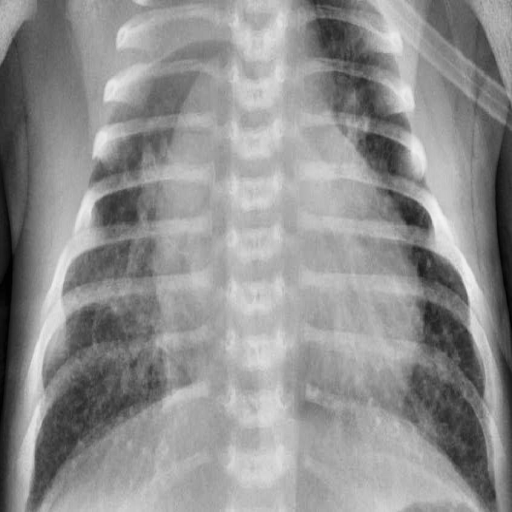
Finding: PNEUMONIA